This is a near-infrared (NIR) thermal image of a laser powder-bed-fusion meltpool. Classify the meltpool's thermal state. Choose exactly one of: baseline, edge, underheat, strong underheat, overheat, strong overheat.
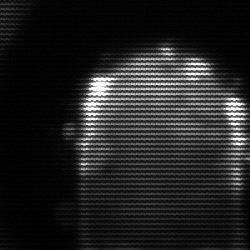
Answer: baseline